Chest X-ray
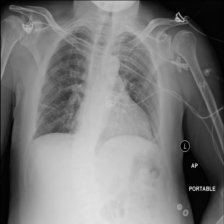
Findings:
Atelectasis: negative
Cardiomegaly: negative
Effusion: negative
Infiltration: negative
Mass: negative
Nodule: negative
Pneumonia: negative
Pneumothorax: negative
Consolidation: negative
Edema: negative
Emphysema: negative
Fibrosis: negative
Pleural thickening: positive
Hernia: negative